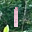
Label: 1